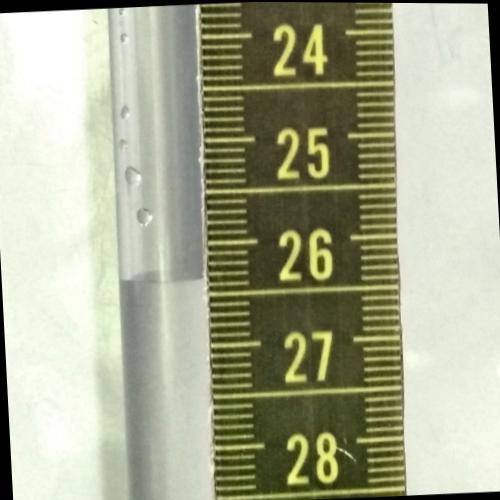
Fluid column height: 26.3 cm